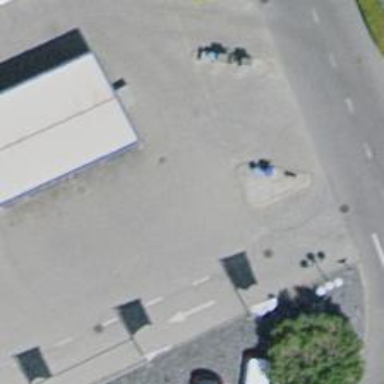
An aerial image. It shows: Car wash facility.